Aerial crown-view tile of a tropical tree (Barro Colorado Island, Panama), acquired 20240918:
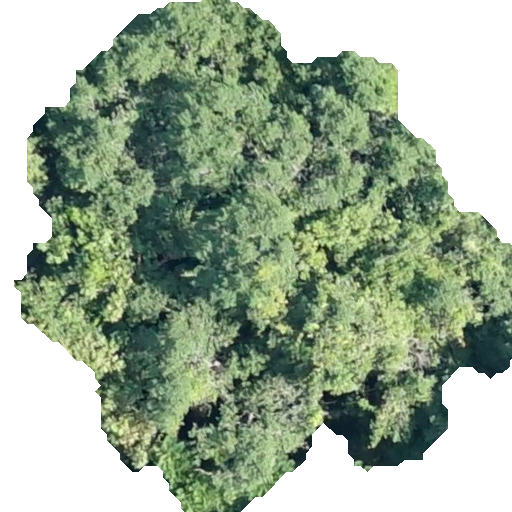
Species: Calophyllum longifolium
GBIF accepted scientific name: Calophyllum longifolium
Crown area: 271.394 m²